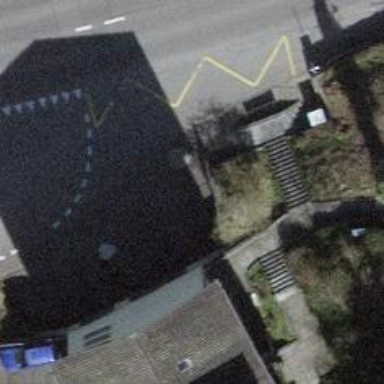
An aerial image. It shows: Road with steps.